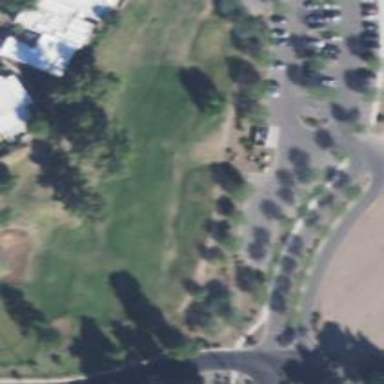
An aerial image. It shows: Picturesque green golfing area with grass land use.